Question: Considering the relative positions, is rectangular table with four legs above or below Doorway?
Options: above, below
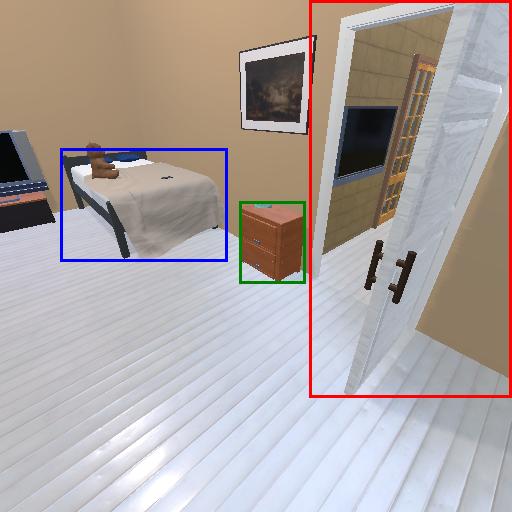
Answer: above